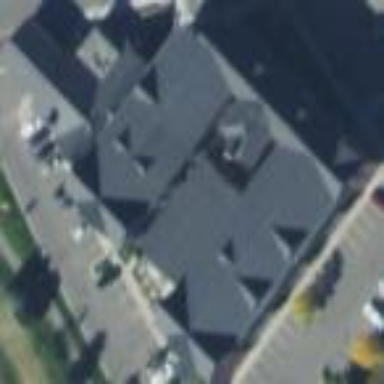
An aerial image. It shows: Hotel building.